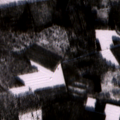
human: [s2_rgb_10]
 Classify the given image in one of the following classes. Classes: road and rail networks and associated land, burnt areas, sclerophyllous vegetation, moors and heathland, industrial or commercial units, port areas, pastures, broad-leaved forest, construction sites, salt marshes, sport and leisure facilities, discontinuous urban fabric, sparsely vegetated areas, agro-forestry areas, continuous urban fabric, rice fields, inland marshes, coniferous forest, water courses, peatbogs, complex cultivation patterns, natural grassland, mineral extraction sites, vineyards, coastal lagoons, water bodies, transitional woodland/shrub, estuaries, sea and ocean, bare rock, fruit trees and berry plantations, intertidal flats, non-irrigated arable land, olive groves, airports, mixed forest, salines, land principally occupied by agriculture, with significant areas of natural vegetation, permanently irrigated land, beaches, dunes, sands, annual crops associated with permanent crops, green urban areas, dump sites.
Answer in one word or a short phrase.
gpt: coniferous forest, mixed forest